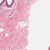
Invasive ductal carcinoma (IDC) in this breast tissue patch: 0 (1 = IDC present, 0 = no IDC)